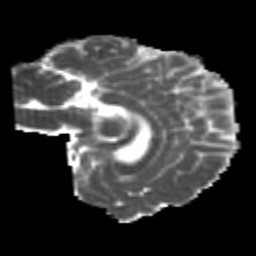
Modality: MD
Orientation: sagittal
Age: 22
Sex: female
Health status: healthy
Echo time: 0.074 s